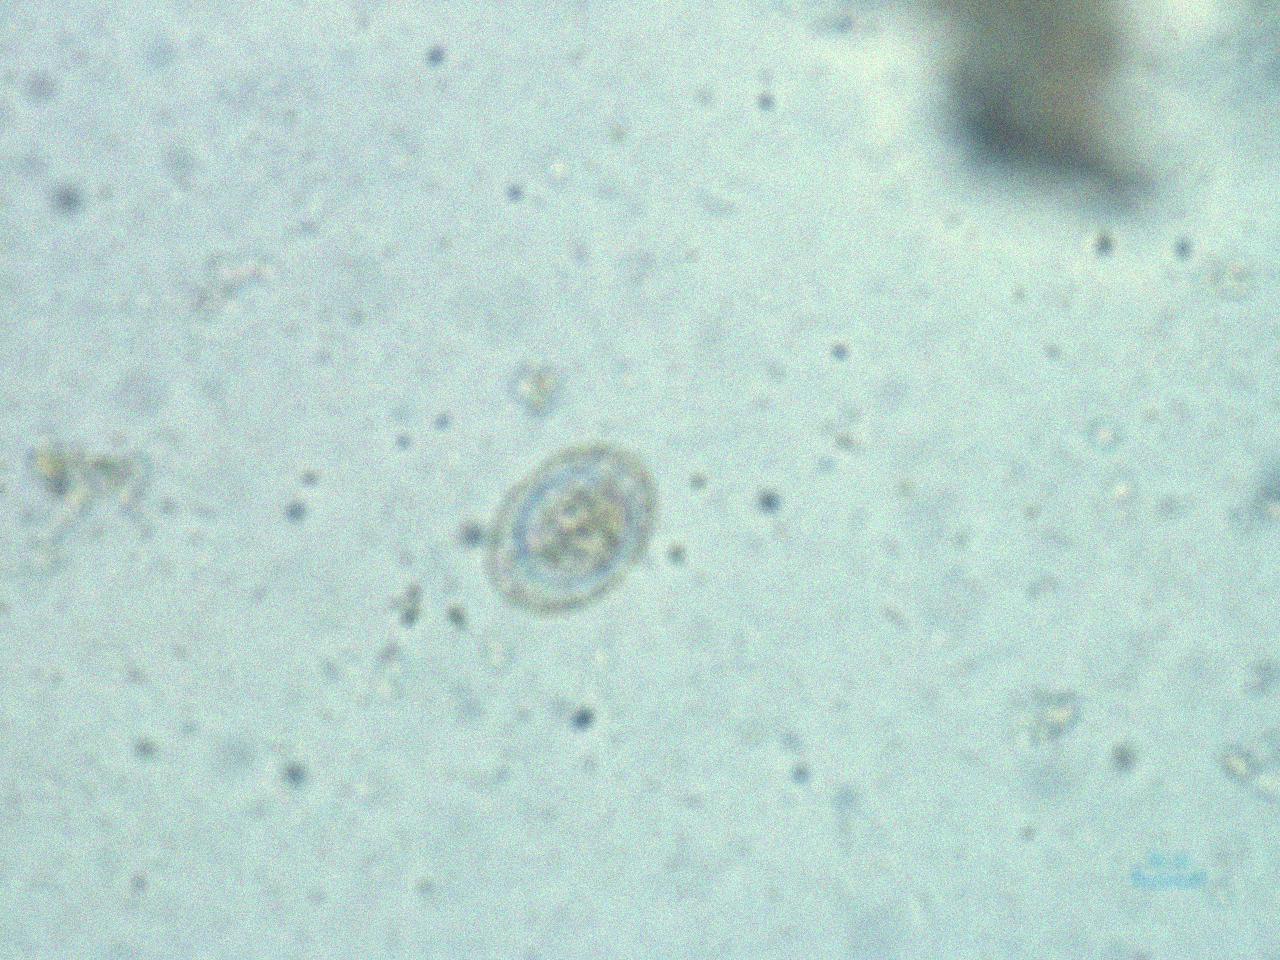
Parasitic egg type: Hymenolepis nana